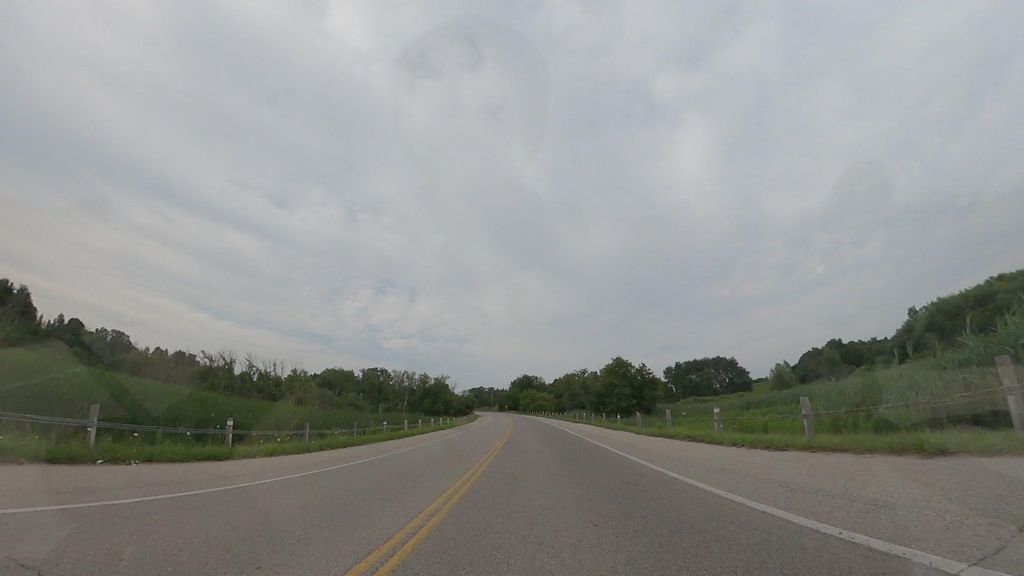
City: kitchener-waterloo